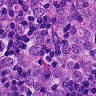
Metastatic tissue present: yes